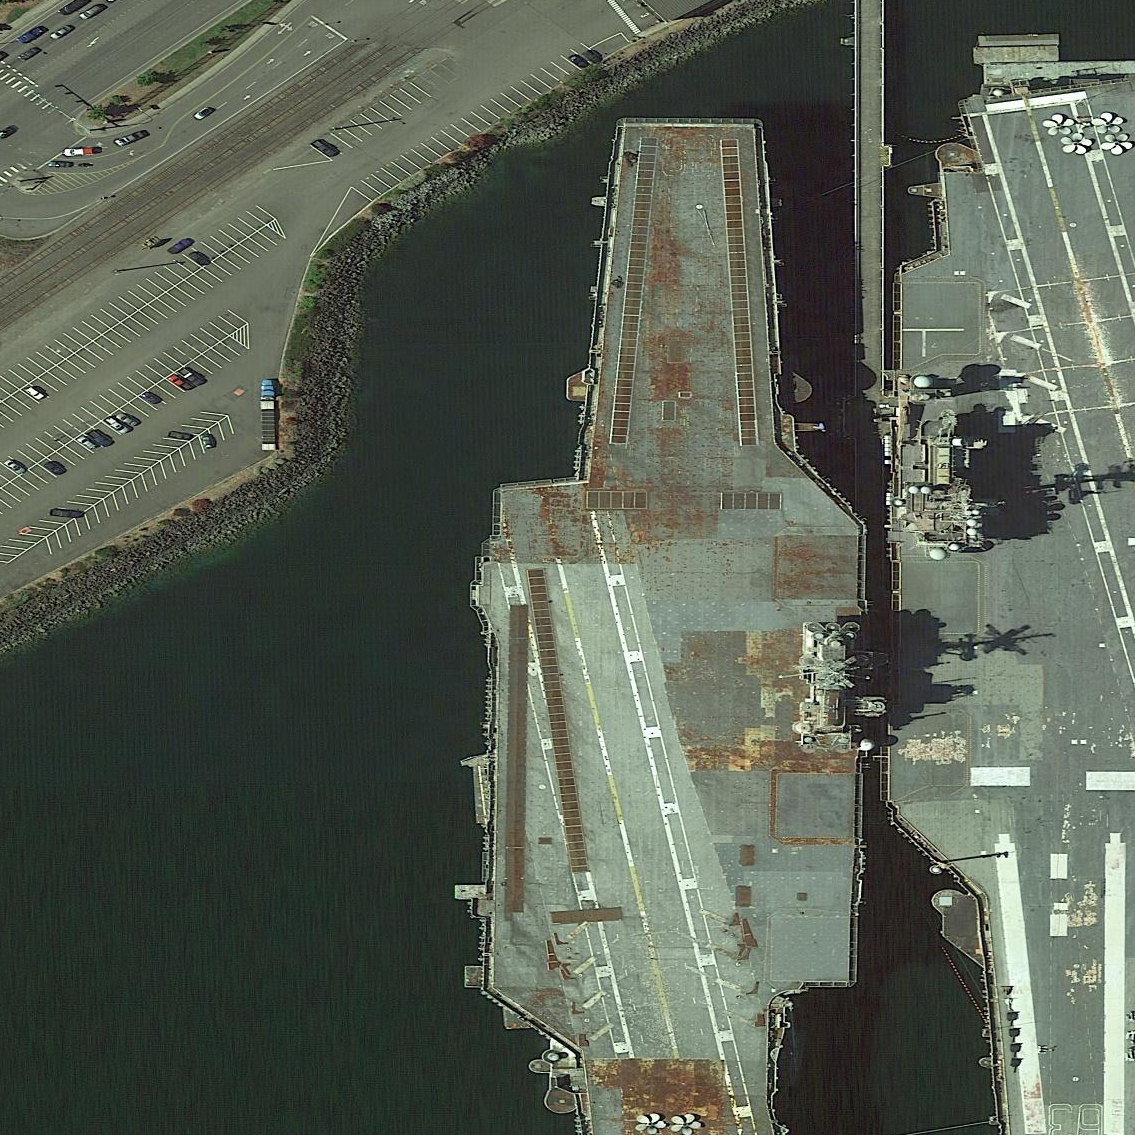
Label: aircraft_carrier